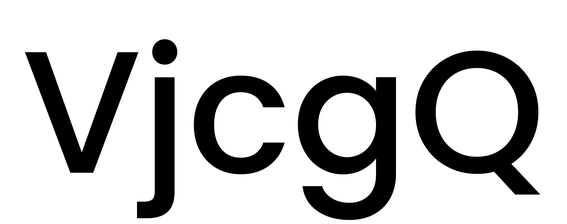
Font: Poppins-Medium